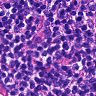
Metastatic tissue present: no